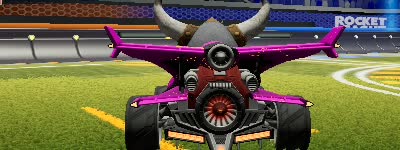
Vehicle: aftershock